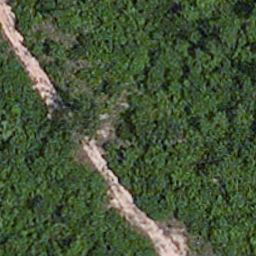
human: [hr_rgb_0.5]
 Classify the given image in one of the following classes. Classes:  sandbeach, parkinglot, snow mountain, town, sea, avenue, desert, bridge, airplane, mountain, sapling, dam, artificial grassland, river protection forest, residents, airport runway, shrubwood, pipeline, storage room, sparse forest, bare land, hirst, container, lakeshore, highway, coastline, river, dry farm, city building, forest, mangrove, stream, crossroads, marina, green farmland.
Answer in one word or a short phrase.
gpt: avenue